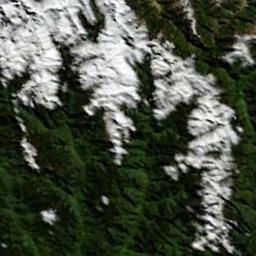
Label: snowberg